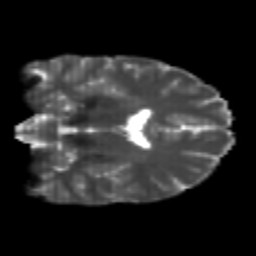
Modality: T2w
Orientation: coronal
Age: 23
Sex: female
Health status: healthy
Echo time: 0.074 s